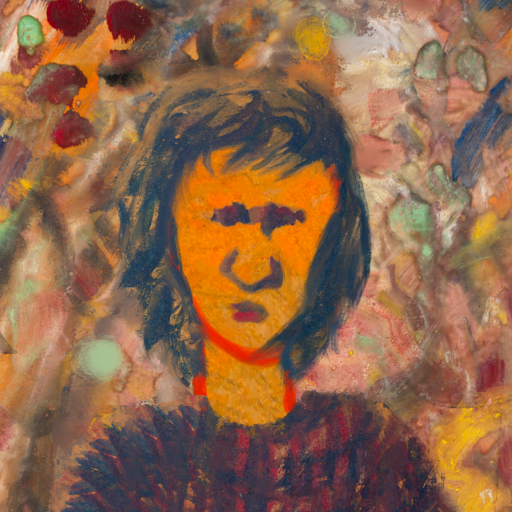
Background: Mother_And_Son_Mother, Head And Neck Front: Sisters, Face Front: In_The_Sun, Bust: In_The_Sun, Hair Front: InTheSun, Head Accessory: Blank, Second Necklace: Blank, Necklace: Blank, Baby: Blank